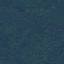
Land use / land cover: Forest